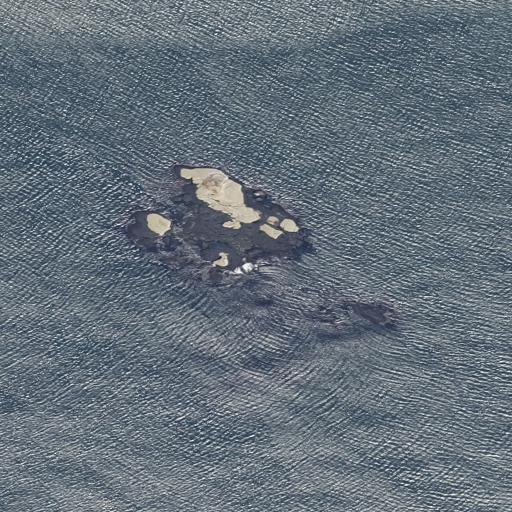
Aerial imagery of bar in Maine named Little Ledge containing only open water